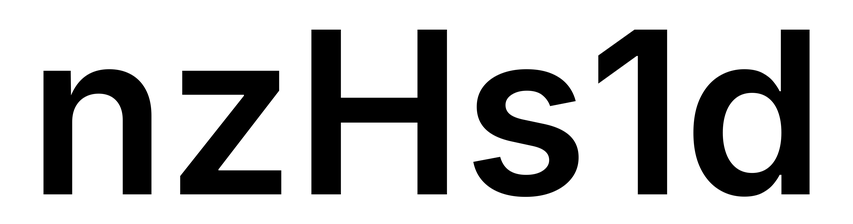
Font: Inter_SemiBold